Question: I've done the following so far:
1. Created an Azure Active Directory instance
2. Created a Visual Studio Online instance
I am attempting to "connect" the VSO instance to the AAD instance, but in the "Connect a directory" dialog all I see is "none" and "default directory", the AAD I created in step 1 does not appear on the list. Am I missing some critical step here?
This is what I see when I go to Visual Studio Online -> select my instance -> Configure -> Connect

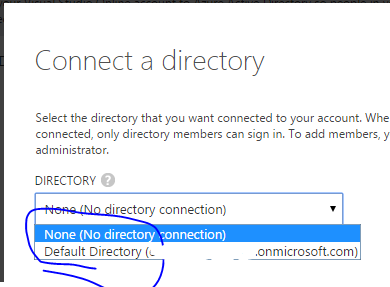
Answer: I suspect that the reason you're not seeing it in the drop down is that it isn't the directory associated with your subscription. You can change that via settings. In the settings for your subscription, click on 'Edit directory'